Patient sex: F
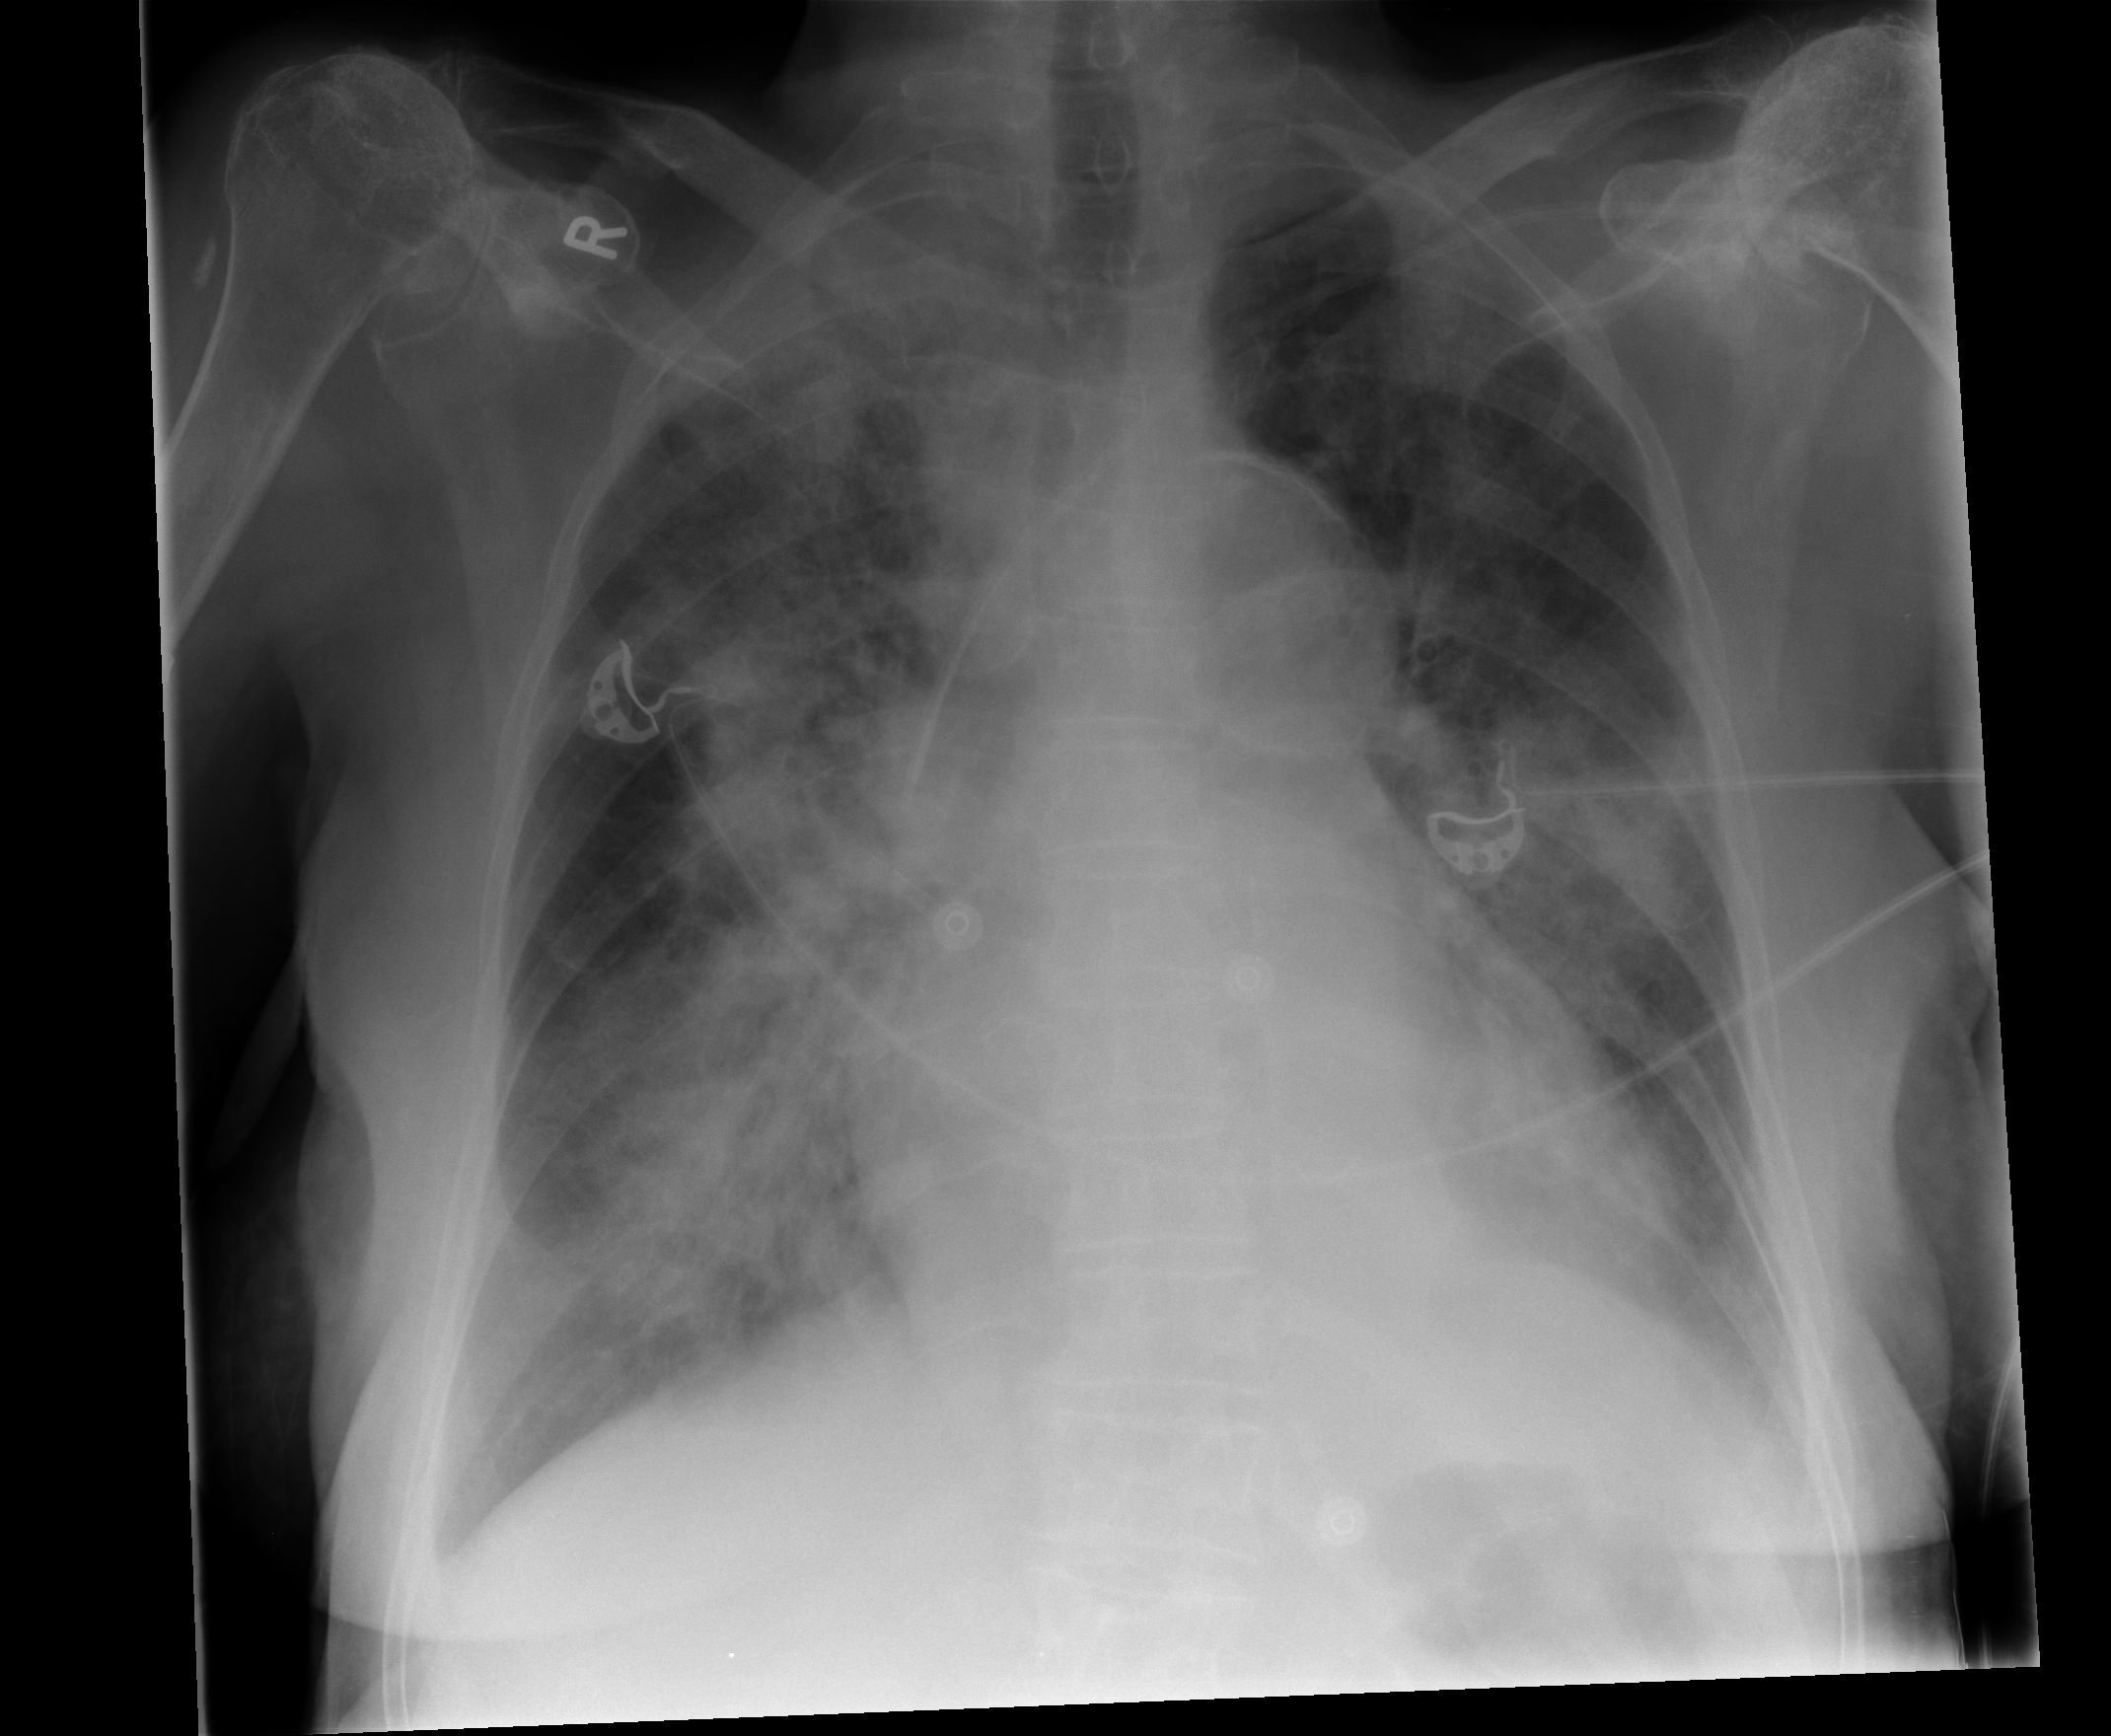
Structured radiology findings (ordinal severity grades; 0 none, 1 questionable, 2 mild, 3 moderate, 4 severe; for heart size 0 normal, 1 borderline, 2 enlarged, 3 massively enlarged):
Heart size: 2
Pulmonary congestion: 3
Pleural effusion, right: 0
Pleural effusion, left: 2
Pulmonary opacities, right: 4
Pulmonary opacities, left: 3
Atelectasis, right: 3
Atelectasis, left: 3